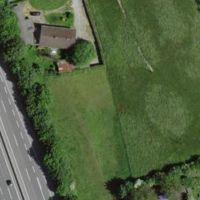
EUNIS habitat code: 57
Species observed at this site:
Passer domesticus